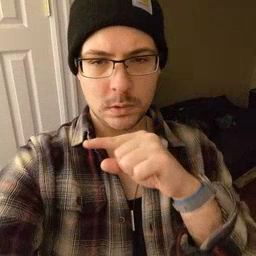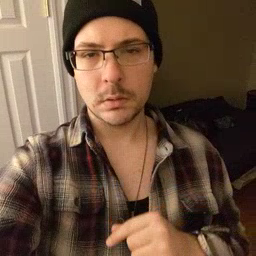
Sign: mouse